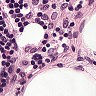
Metastatic tissue present: no